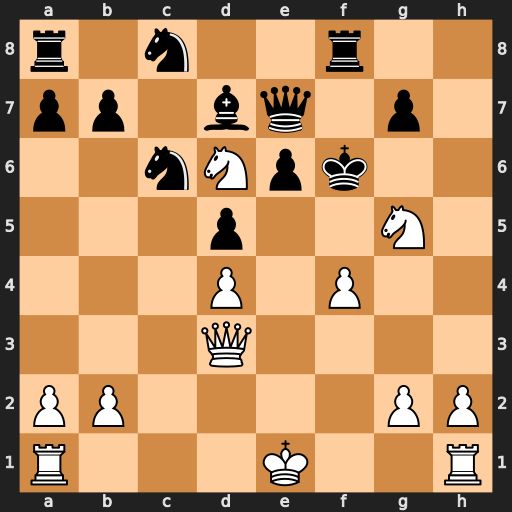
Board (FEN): r1n2r2/pp1bq1p1/2nNpk2/3p2N1/3P1P2/3Q4/PP4PP/R3K2R
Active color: w
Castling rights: KQ
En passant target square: -
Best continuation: Nh7#